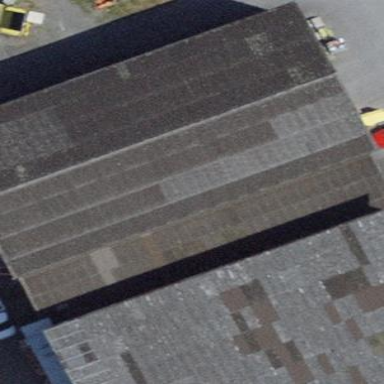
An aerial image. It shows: Industrial building.